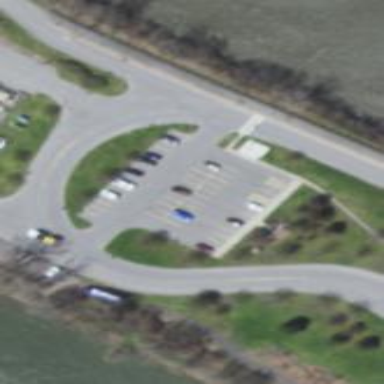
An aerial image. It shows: Parking area with park and ride facility.